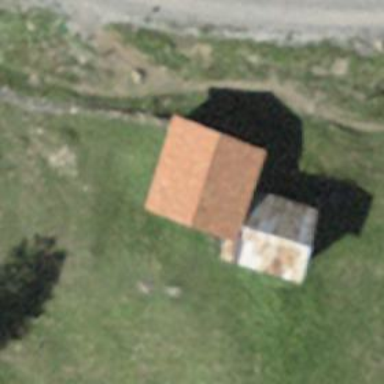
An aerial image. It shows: Building with tiled roof.